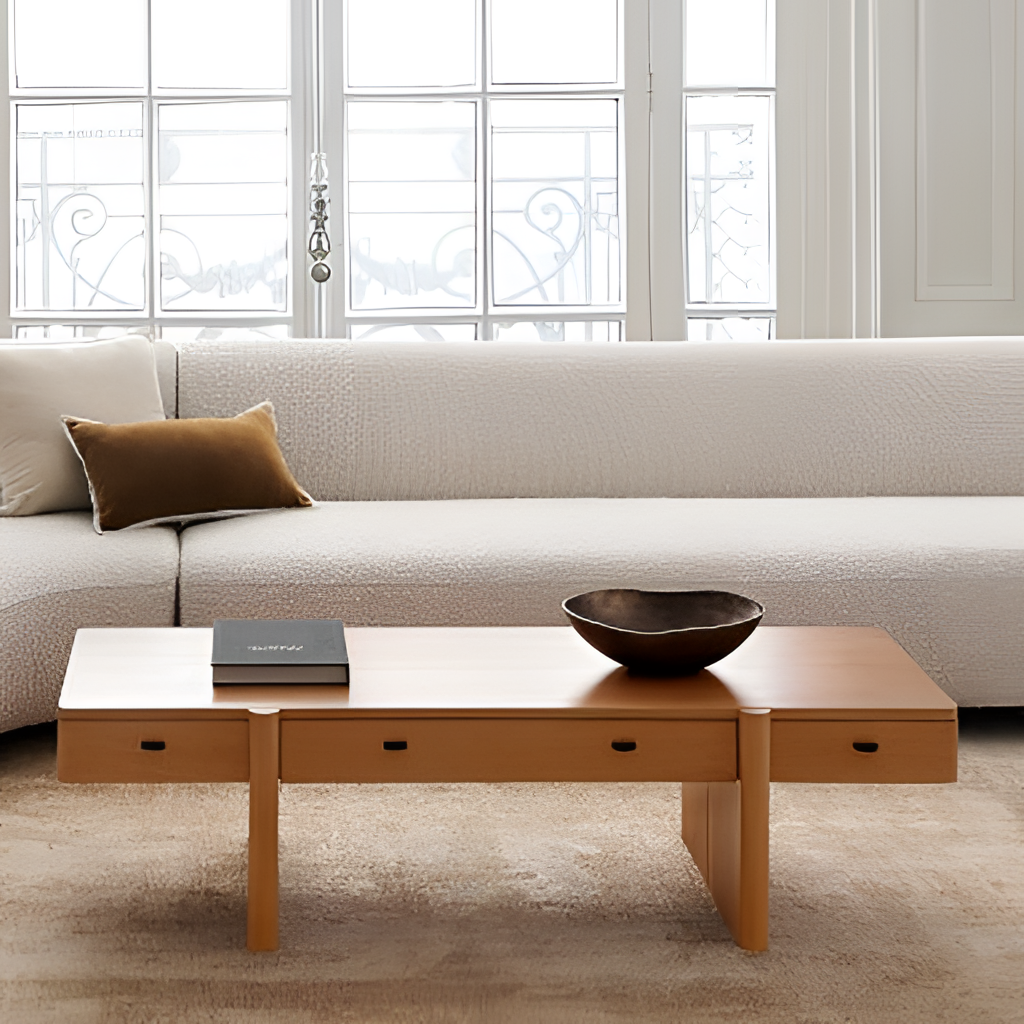
wood coffee table, living room, beige carpet flooring, with solid pattern, contemporary, paint wallpaper, with solid pattern